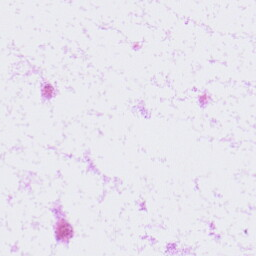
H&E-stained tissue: LymphNode